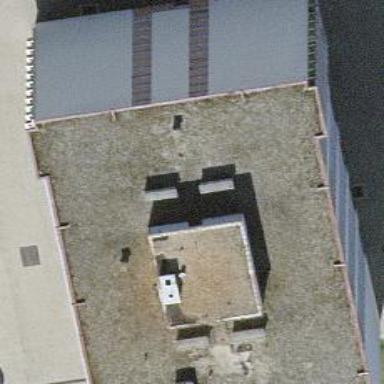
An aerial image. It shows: Simple house.